Question: I have a function that returns an 'Object'
The 'toString()' method shows that my object has two 'BigDecimal' attributes. But I don't know how to get them in the code ?

My function uses hibernate to get results from a query is :
'''
public Object executeQuery(final String sql) {
final Query query = getSessionFactory().getCurrentSession().createSQLQuery(sql);
return query.list().get(0);
}
'''
Thank you.
-- Additional infos:
'''
obj.getClass().getDeclaredFields(); // empty array []
obj.getClass().getName(); // [Ljava.lang.Object;
final BigDecimal b = (BigDecimal) obj[0]; //Compilation error: The type of the expression must be an array type but it resolved to Object
'''
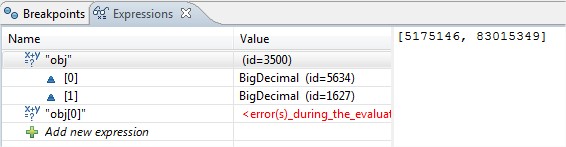
Answer: Judging from your comments, your Object is and Object array.
So you should first cast the result to an Object array:
'''
Object[] obj = (Object[]) query.list().get(0);
'''
Then, you should be able to access the first BigDecimal like that:
'''
BigDecimal b = (BigDecimal) obj[0];
'''
Probably, you want to add some exception handling.